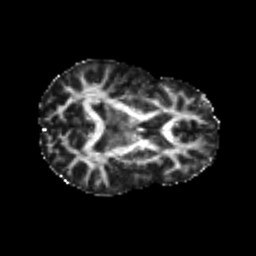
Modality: FA
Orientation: axial
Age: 26
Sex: female
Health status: healthy
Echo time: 0.074 s